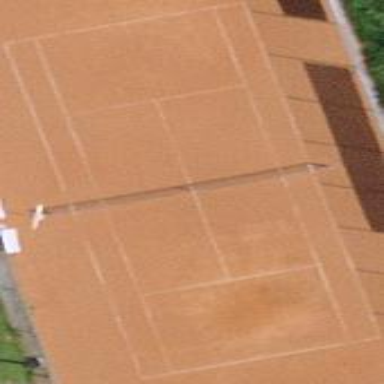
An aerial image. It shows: Tennis court in leisure pitch.